Question: I want to create a card which is shown in below image. I have a <URL> where I created a sample card. The below code creates only plane rectangular card
'''
.card {
height: 300px;
background:none repeat scroll 0 0 #FFFFFF;
box-shadow: 1px 1px 4px 4px threedshadow;
width:300px;
height:200px;
}
'''

Please any thoughts on this?
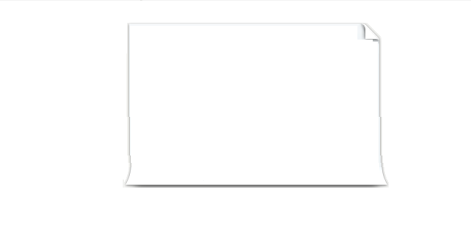
Answer: '''
.card {
position: relative;
width: 30%;
height: 300px;
padding: 1em 1.5em;
margin: 2em auto;
color: #fff;
background: #97C02F;
}
.card:before {
content: "";
position: absolute;
top: 0;
right: 0;
border-width: 0 16px 16px 0;
border-style: solid;
border-color: #658E15 #fff;
}
'''
<URL>
You can play with the above and try using '.card:after' for the bottom left and right corners.